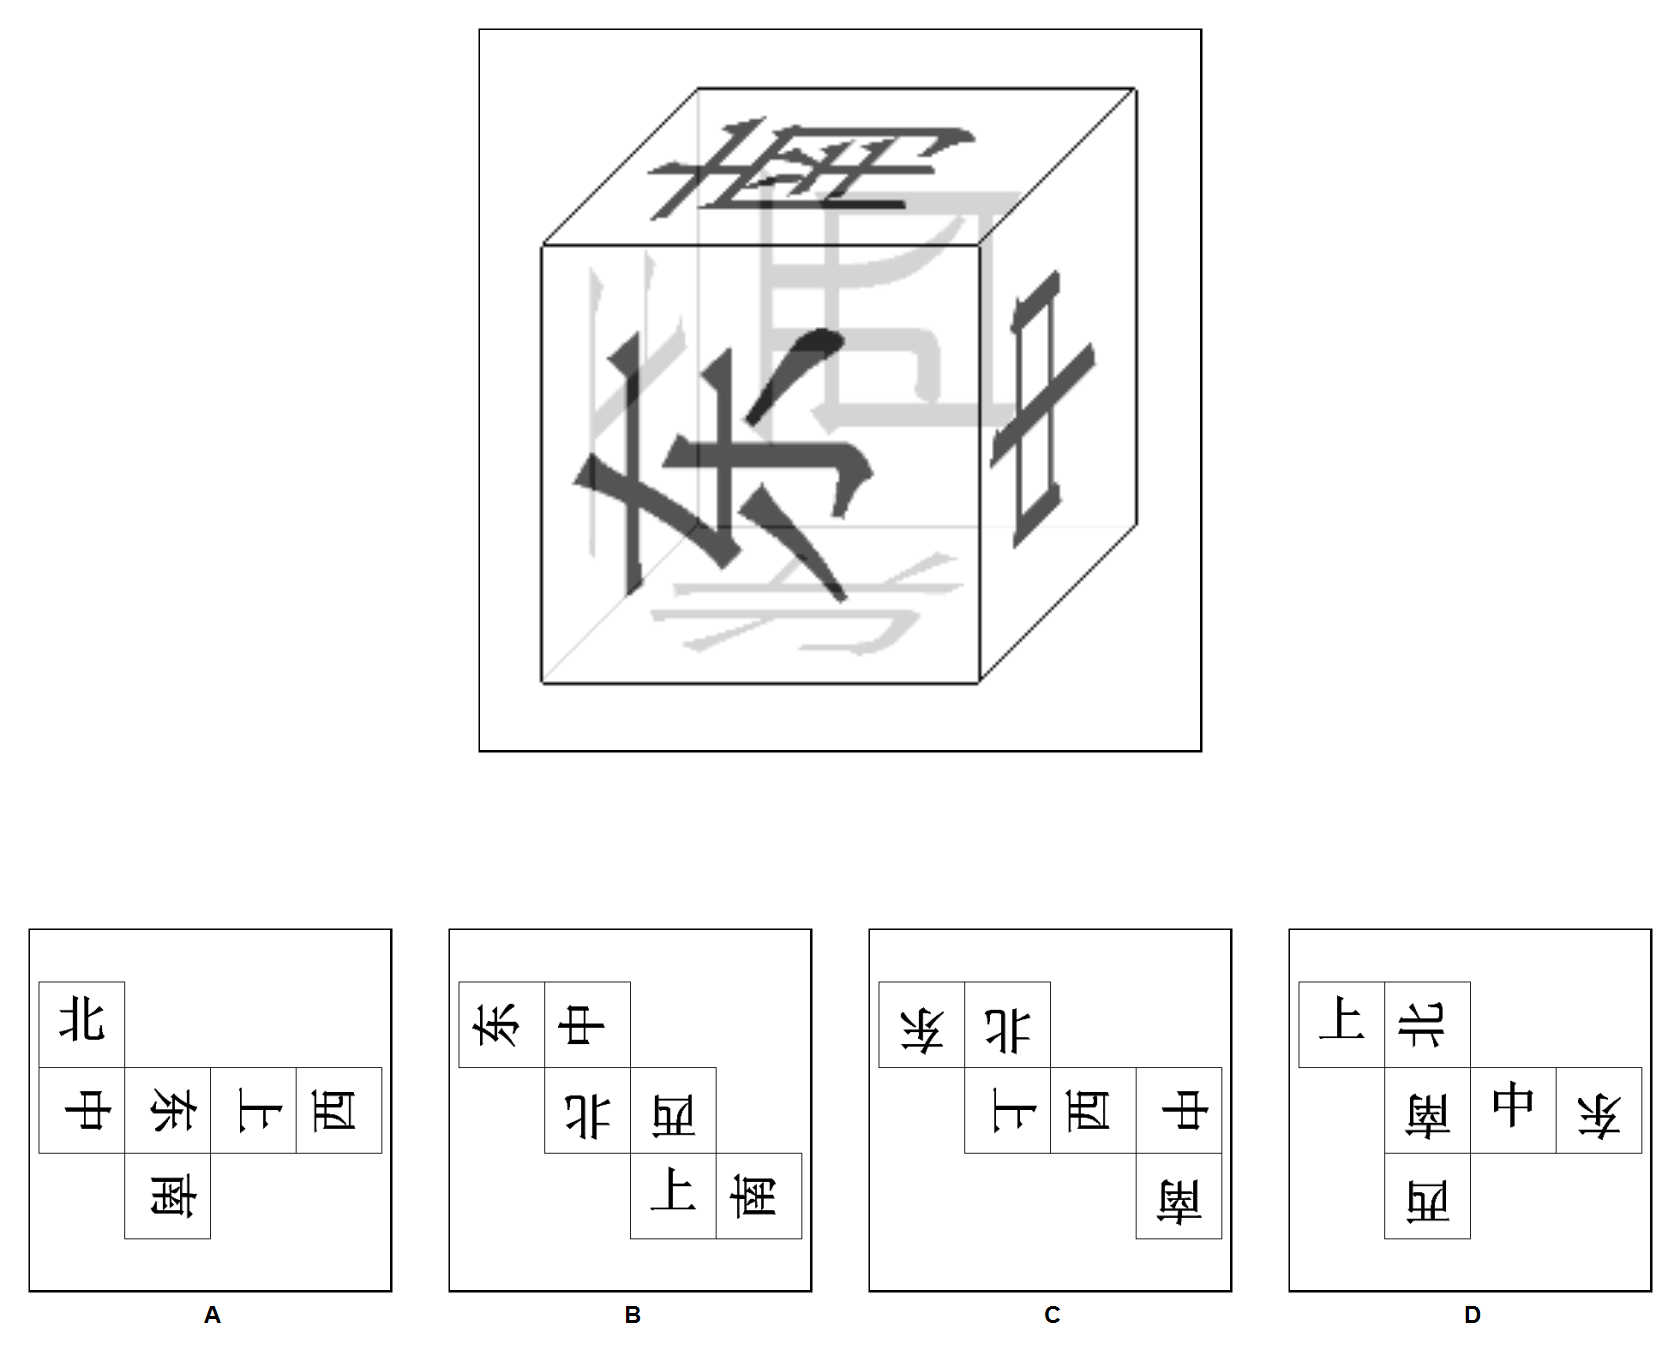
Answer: D